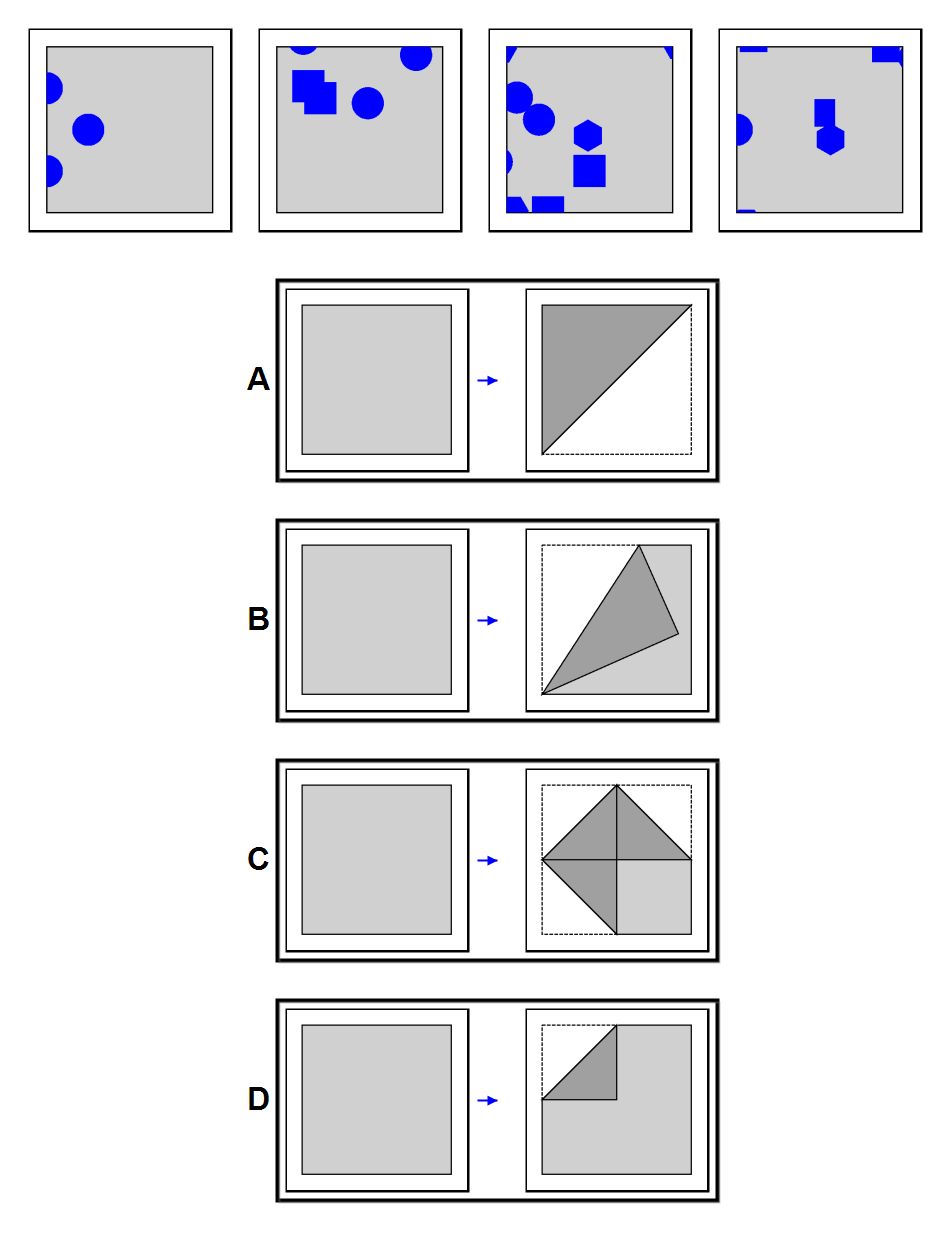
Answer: C